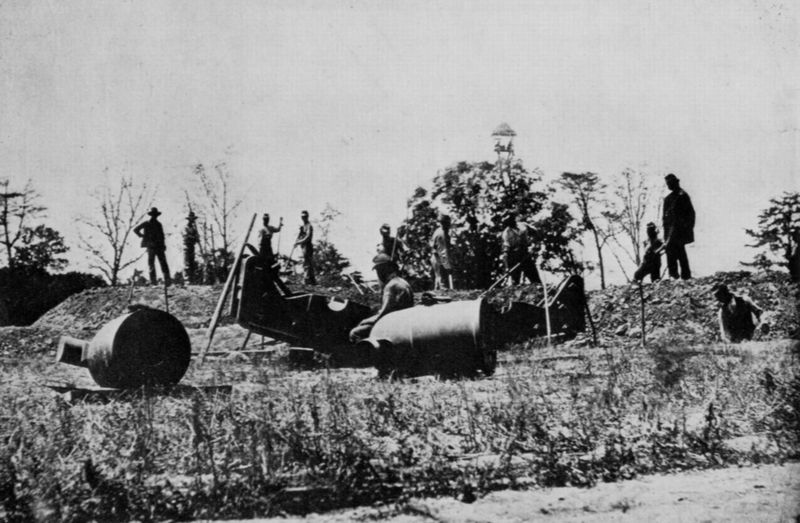
Titel: Buzzard's Roost (Aussichtspunkt)
Künstler: Mathew B. Brady
Schlagwörter: baum, dunkel, himmel, mann, schatten, weiß, bäume, landschaft, menschen, grau, hut, hüte, licht, männer, schwarz, gras, weg, wiese, leute, stehen, schauen, öl, ast, erde, feld, gräser, horizont, hügel, busch, büsche, sträucher, boden, pflanzen, arbeit, stab, arbeiten, hang, winter, arbeiter, rad, böschung, krieg, schaden, unglück, metall, balken, foto, fotografie, photographie, eisen, maschine, stangen, gerät, draußen, schwarzweiß, stöcke, fass, photo, scherenschnitt, kaputt, werkzeug, stäbe, unfall, landwirtschaft, graben, fässer, gestrüpp, gewehre, bepflanzung, aufnahme, mörser, schaufel, tank, teile, äume, müll, schaufeln, zeug, absturz, flugzeug, tonnen, turbine, schrott, förderband, kannister, holzprügel, we, fördern, süpden, zusammenbau